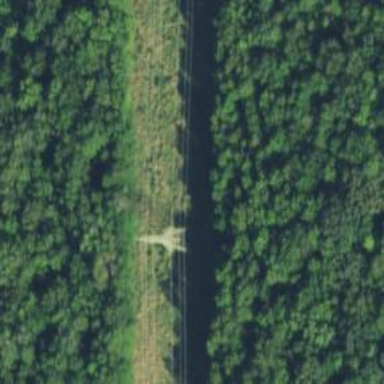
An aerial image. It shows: Lattice structure tower used for power transmission.